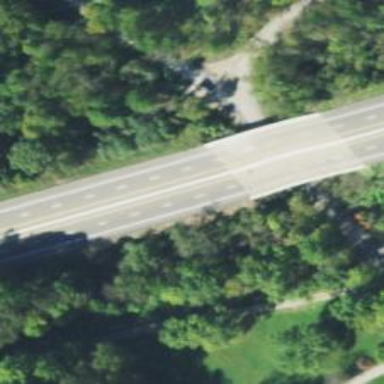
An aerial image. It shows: Bridge crossing over highway trunk expressway.